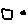
Label: hexagon